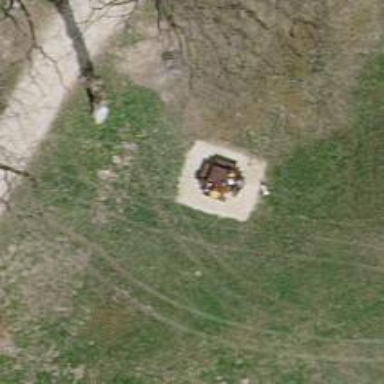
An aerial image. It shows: Picnic table located in leisure land area.